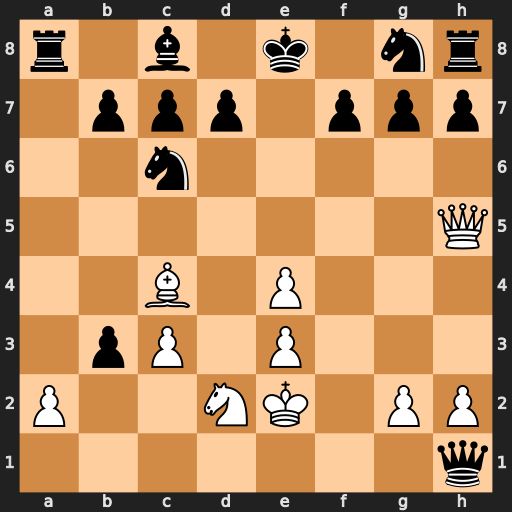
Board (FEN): r1b1k1nr/1ppp1ppp/2n5/7Q/2B1P3/1pP1P3/P2NK1PP/7q
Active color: w
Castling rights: kq
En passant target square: -
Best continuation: Qxf7+ Kd8 Qf8#